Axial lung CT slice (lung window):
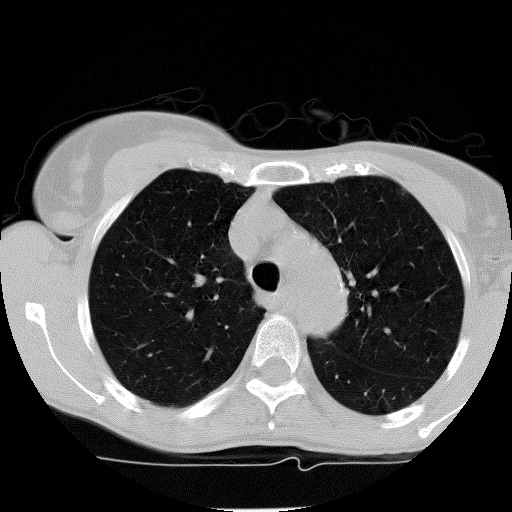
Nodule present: no